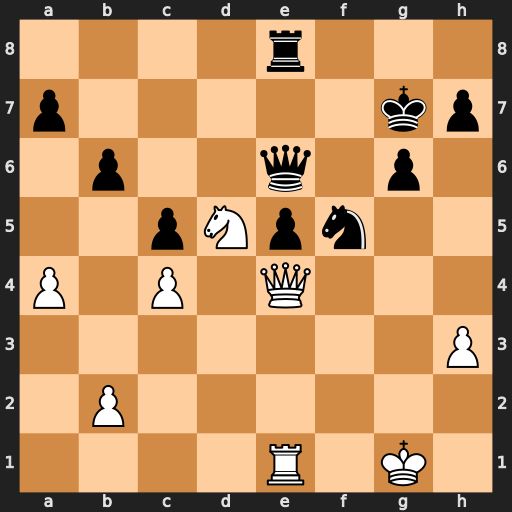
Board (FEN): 4r3/p5kp/1p2q1p1/2pNpn2/P1P1Q3/7P/1P6/4R1K1
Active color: w
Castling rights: -
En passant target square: -
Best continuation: Nc7 Qc8 Nxe8+